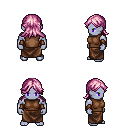
a pixel art fantasy rpg character, male body template, dark elf, purple skin, brown sleeveless shirt, robe skirt, pink loose hair, leather bracers, four views (front, back, left, right), 2x2 character sprite sheet, small pixel art, hard edges, no anti-aliasing